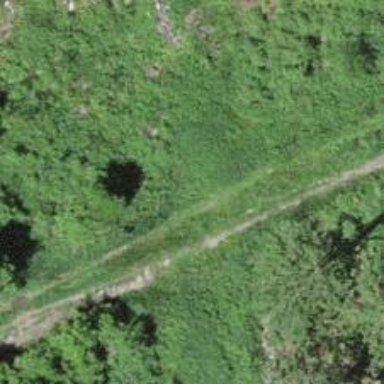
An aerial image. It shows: Track with grade5 tracktype.